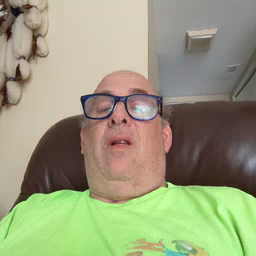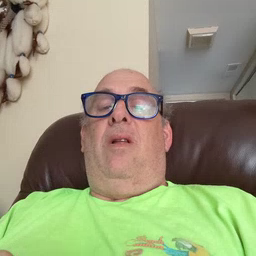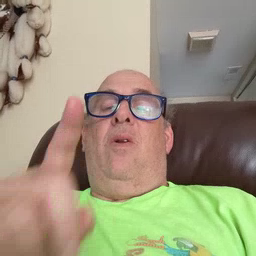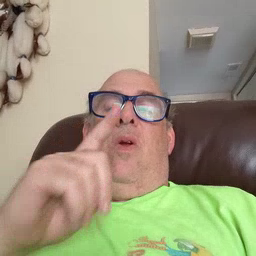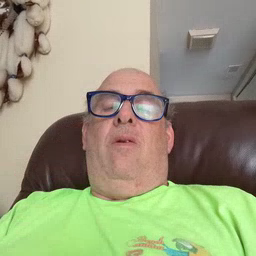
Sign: talk